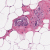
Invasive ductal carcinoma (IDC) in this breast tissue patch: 0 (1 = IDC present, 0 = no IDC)